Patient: sex M, age 49
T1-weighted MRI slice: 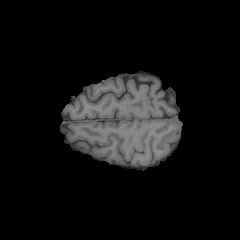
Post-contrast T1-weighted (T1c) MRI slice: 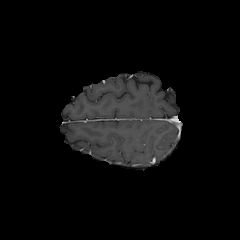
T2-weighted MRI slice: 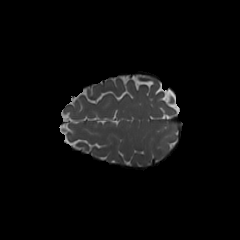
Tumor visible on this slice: no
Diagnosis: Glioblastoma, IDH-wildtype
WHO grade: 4